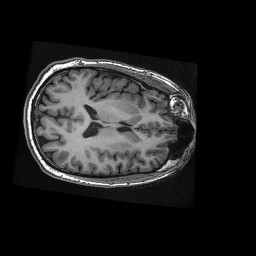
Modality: T1w
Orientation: axial
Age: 30
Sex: male
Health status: healthy
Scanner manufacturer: ge
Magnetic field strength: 3 T
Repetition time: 0.0087 s
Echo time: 0.003256 s